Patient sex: F
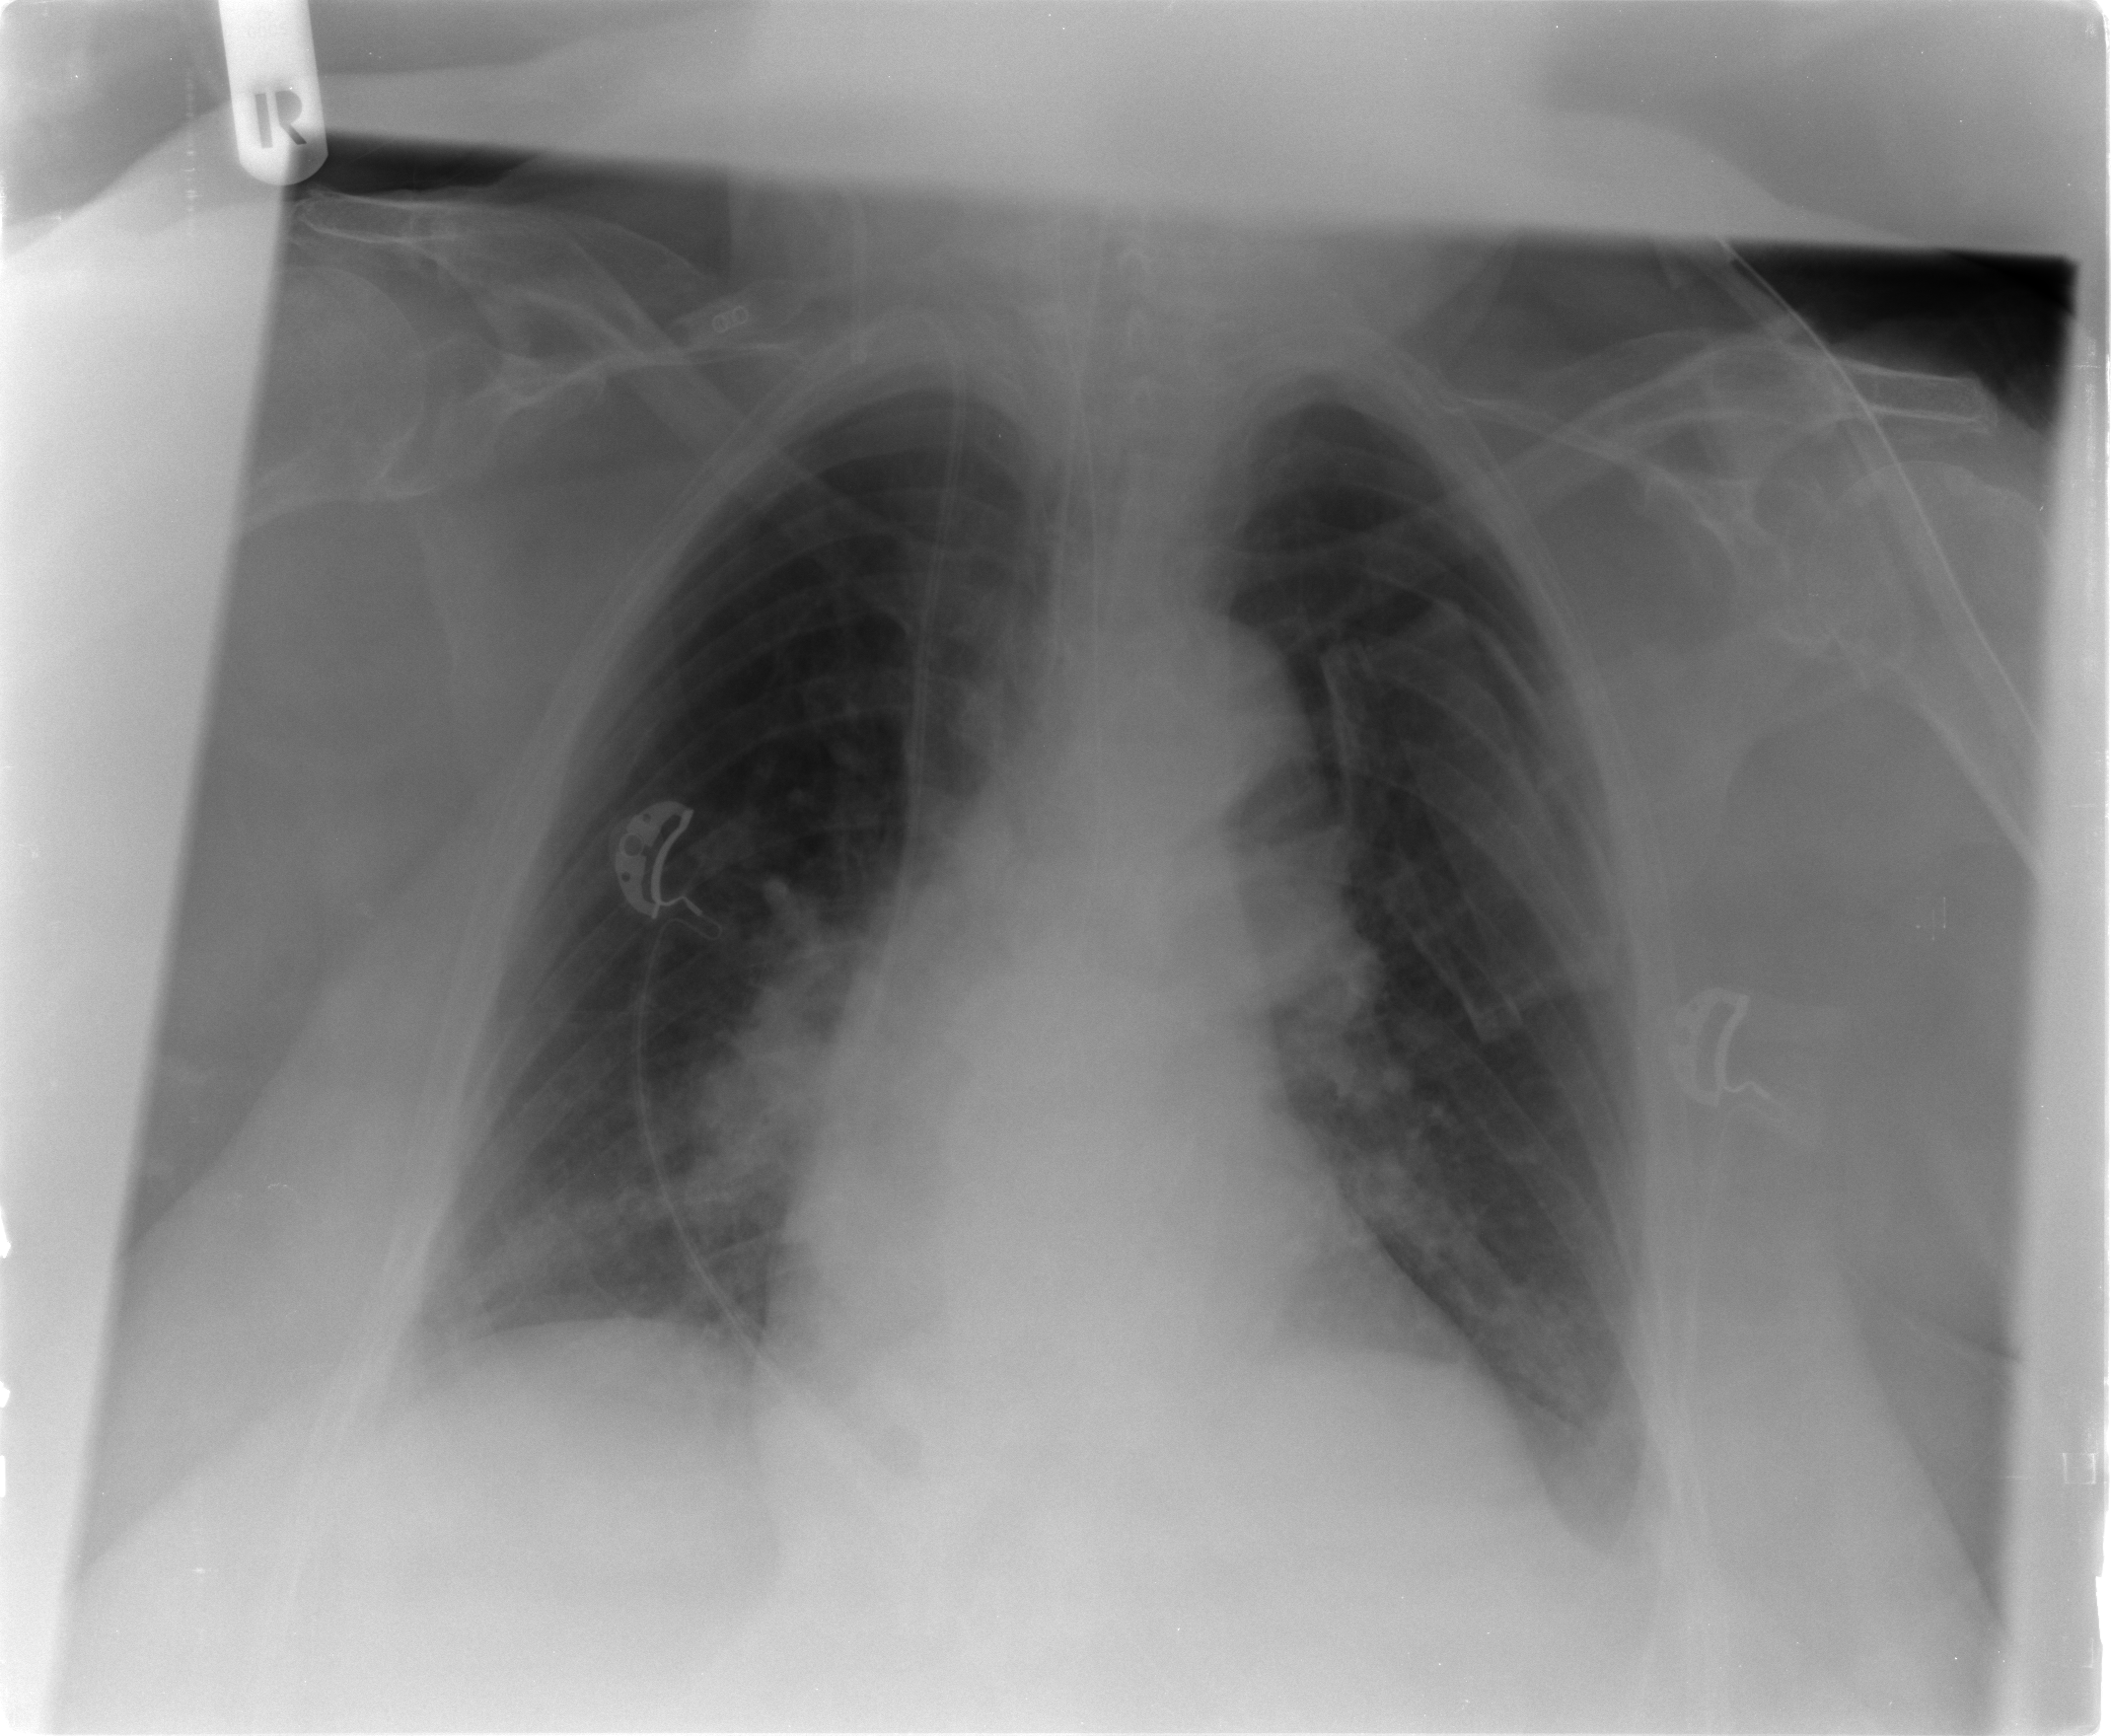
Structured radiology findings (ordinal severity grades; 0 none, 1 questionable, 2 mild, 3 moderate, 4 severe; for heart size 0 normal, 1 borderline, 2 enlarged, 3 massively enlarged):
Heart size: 1
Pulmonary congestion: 2
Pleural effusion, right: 1
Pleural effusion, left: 2
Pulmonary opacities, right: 0
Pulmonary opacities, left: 0
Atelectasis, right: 2
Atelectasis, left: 2